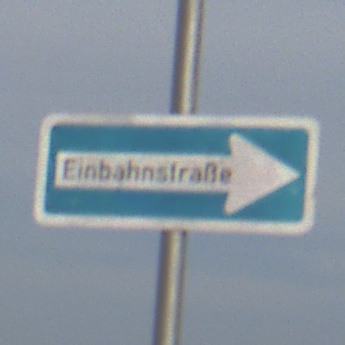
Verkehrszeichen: EinbahnstrasseRechtsweisend
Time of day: MorningAfternoon
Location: Outdoor (Suburban)
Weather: PartlyCloudy
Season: NotSpecified
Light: Natural